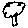
Label: tree